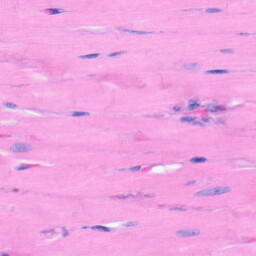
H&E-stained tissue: Heart